Question: I've implemented a go script that generates a custom playing card based on a json input file. The output is svg. In order to print the card, I need to convert it to png. Therefore I installed ImageMagick.
I'm using the convert command line tool:
'''
convert output.svg output.png
'''
This is the svg markup:
'''
<?xml version="1.0"?>
<!-- Generated by SVGo -->
<svg width="630" height="891"
xmlns="http://www.w3.org/2000/svg"
xmlns:xlink="http://www.w3.org/1999/xlink">
<defs>
<linearGradient id="h" x1="0%" y1="100%" x2="0%" y2="0%">
<stop offset="0%" stop-color="red" stop-opacity="1.00"/>
<stop offset="100%" stop-color="rgb(255,255,255)" stop-opacity="1.00"/>
</linearGradient>
</defs>
<rect x="0" y="0" width="630" height="891" style="fill:black"/>
<rect x="10" y="10" width="610" height="871" style="fill:url(#h)"/>
<text x="20" y="89" style="fill:black;font-size:30pt;text-anchor:start">1 Sold</text>
<text x="610" y="89" style="fill:black;font-size:30pt;text-anchor:end">Gegenstand</text>
<line x1="20" y1="98" x2="610" y2="98" style="stroke:black;stroke-width:3"/>
<text x="20" y="151" style="font-family:monospace;fill:black;font-size:25pt;text-anchor:start">Bogen</text>
<text x="20" y="534" style="fill:black;font-size:20pt;text-anchor:start">Wird in einer Schmiede hergestellt</text>
<text x="20" y="579" style="fill:black;font-size:20pt;text-anchor:start"></text>
<text x="20" y="623" style="fill:black;font-size:15pt;text-anchor:start">Vor dem Kampf hat der Bogenschutze eine Wahrscheinlichkeit</text>
<text x="20" y="641" style="fill:black;font-size:15pt;text-anchor:start">von 4,5,6 dass der dem Gegner einen Lebenspunkt abzieht</text>
</svg>
'''
If you paste this in an svg file and open it in your browser, you can see that the background is a rect with a lineargradient. The bottom of the card is red and towards the top it slowly turns to white. After converting the file to png, it looks like this:

The language on the card is German, but the text is not important. It is rendered correctly. The problem is the inverted gradient. At first I designed the cards with Gimp but then I decided to automate the process. Unfortunately I already printed a lot of these cards and would like to keep the layout consistent.
I'm rather sure that the flipped gradient is not my fault. Chrome, Firefox and Internet Explorer display the same image. Maybe my usage of ImageMagick is wrong ?
Could you recommend an alternative tool ?
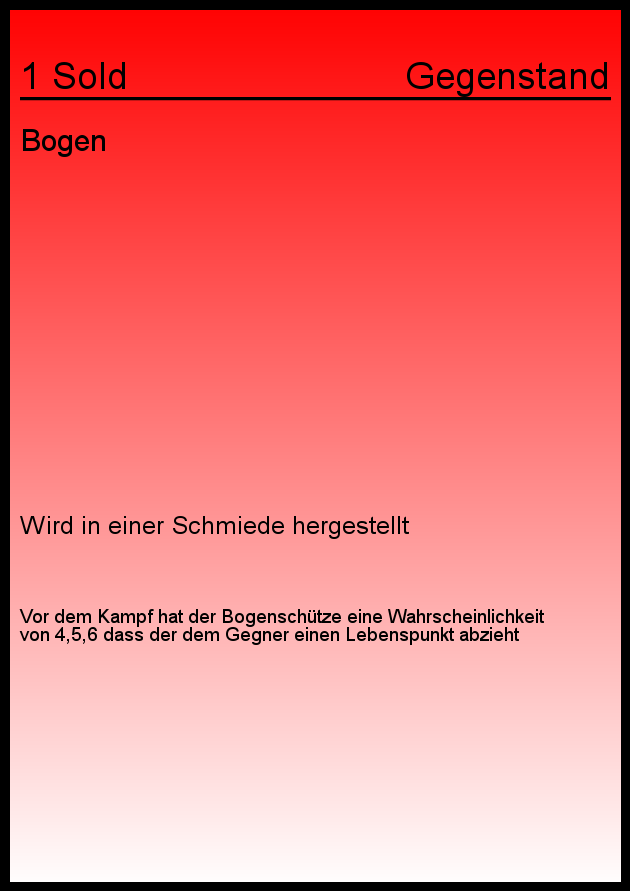
Answer: If you change the linarGradient to have y1="0%" and y2="100%" then swap the offsets of the stop colours you can work around that bug in ImageMagick.